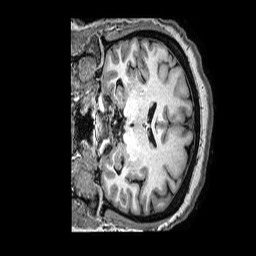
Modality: T1w
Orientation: coronal
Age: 51
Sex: female
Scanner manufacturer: philips
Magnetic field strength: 3 T
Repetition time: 0.006793 s
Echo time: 0.00313 s